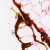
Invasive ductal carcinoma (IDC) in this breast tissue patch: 0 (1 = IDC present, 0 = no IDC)